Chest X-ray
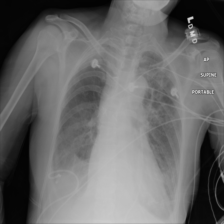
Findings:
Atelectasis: negative
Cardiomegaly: negative
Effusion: positive
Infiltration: negative
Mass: negative
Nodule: negative
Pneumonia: negative
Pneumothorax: negative
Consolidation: negative
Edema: negative
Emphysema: negative
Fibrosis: negative
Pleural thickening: negative
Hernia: negative